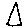
Label: triangle